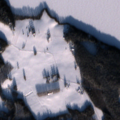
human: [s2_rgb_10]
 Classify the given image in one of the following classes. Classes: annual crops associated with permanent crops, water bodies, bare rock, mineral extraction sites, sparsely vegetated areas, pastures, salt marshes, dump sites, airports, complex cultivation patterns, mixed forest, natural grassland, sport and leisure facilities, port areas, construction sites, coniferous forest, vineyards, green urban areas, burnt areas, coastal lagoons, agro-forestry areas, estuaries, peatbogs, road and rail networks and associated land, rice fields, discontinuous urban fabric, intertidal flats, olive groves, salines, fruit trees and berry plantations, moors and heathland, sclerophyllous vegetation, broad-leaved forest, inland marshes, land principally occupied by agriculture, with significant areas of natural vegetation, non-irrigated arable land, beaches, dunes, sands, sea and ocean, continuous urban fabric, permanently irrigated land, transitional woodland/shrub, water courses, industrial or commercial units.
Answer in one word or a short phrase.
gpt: non-irrigated arable land, land principally occupied by agriculture, with significant areas of natural vegetation, coniferous forest, mixed forest, water bodies